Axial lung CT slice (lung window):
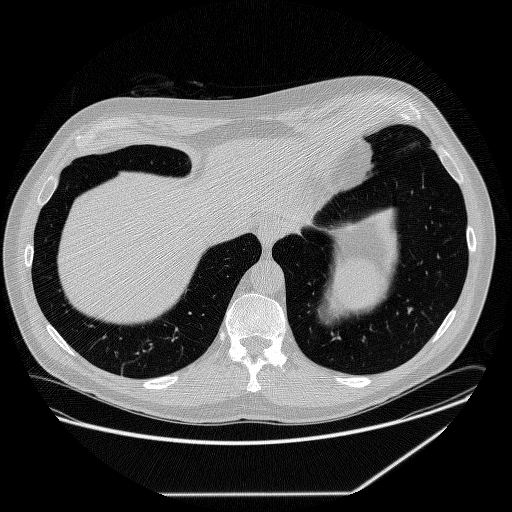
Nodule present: no